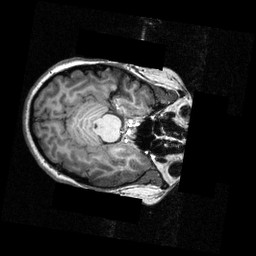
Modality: T1w
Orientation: axial
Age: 24
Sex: female
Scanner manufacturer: siemens
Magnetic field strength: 3.951 T
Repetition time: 1.5 s
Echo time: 0.00335 s